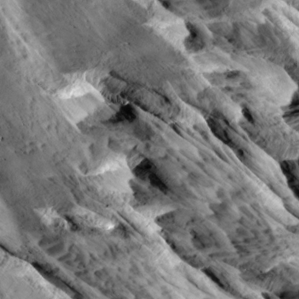
Label: non_frost